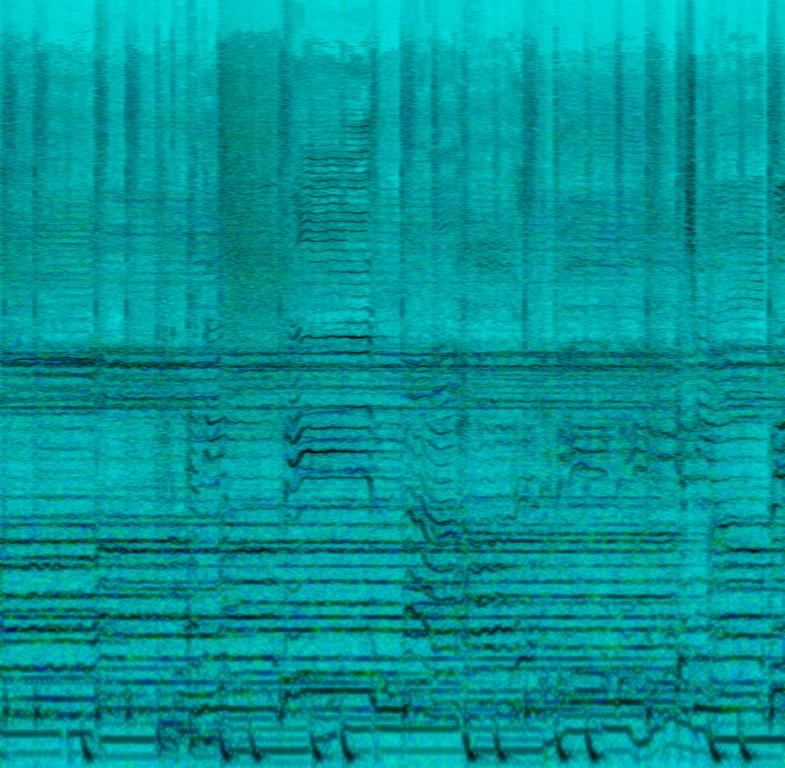
The music features a male male voice singing a melody that repeats one time. Backing the singer are other male voices that sing in harmony. The instrumental part consists of a drum kit and a bass guitar that blend together to drive the pulse of the music forward.